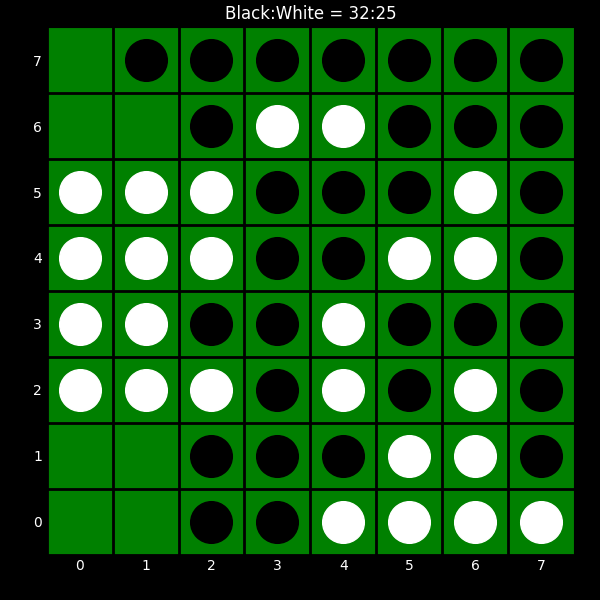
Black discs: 32
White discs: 25